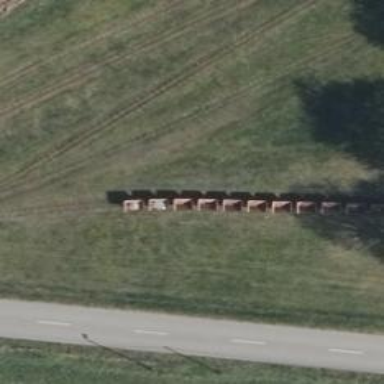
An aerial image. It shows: Preserved narrow gauge railway.